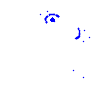
Particle: electron